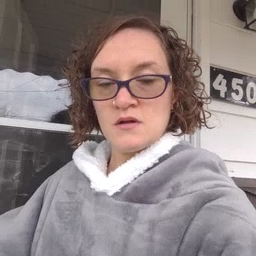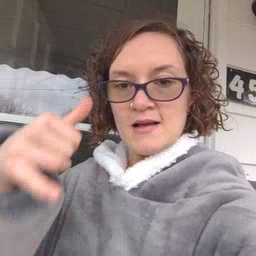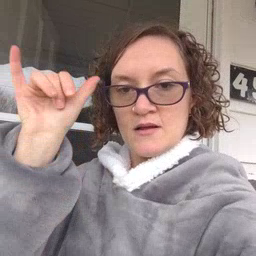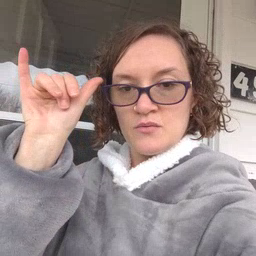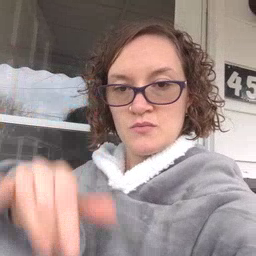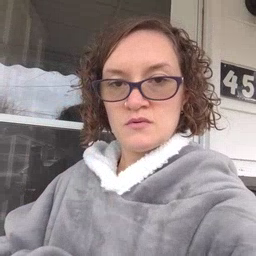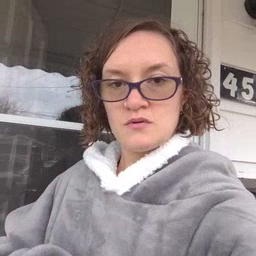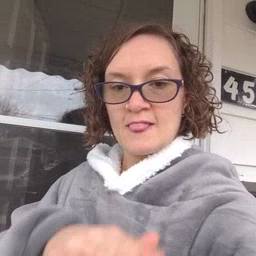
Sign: cow